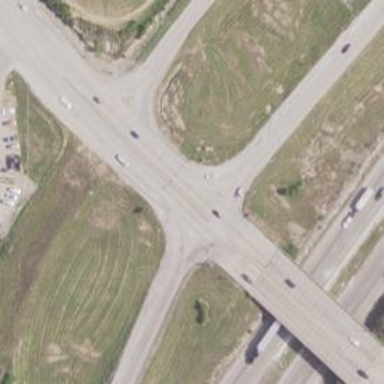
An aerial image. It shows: Primary highway.